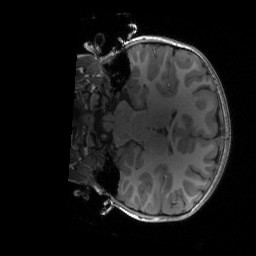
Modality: T1w
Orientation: coronal
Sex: female
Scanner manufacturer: siemens
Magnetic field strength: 3 T
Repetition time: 1.9 s
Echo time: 0.00243 s